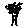
Label: tree